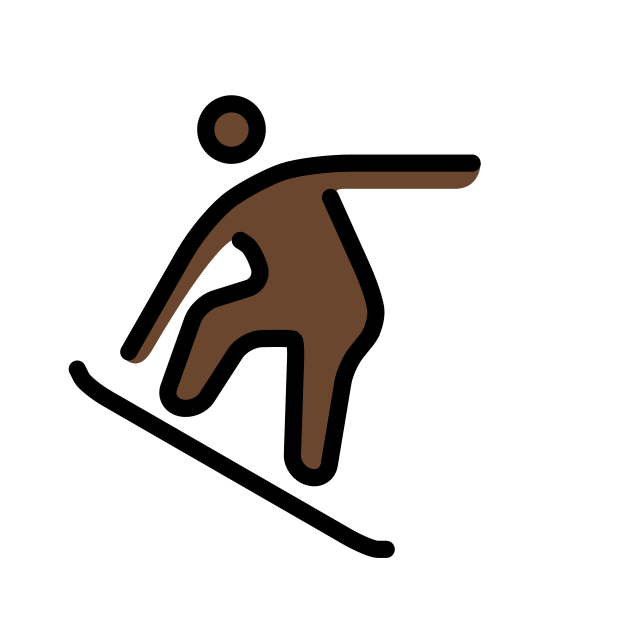
snowboarder: dark skin tone